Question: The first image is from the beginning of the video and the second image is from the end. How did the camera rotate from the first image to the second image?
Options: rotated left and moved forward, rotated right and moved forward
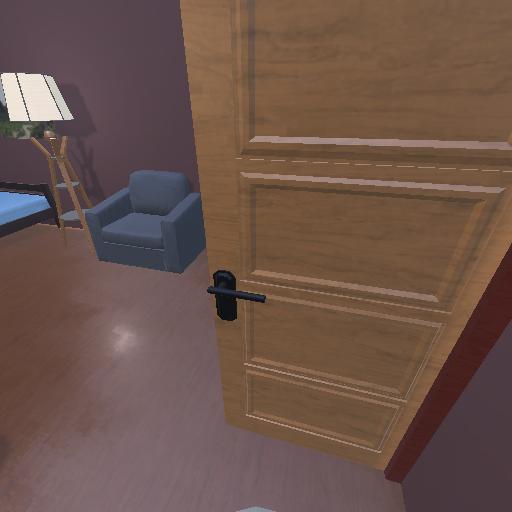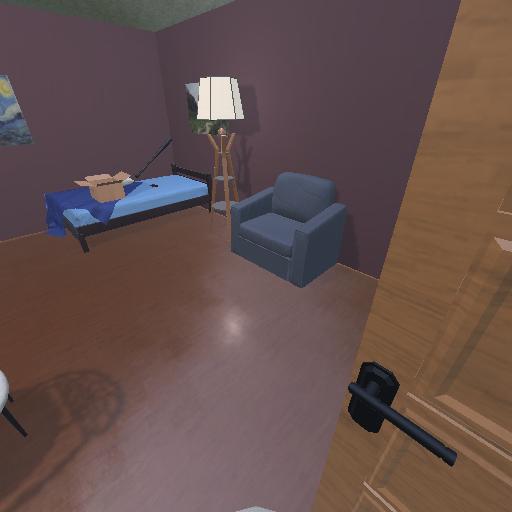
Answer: rotated left and moved forward